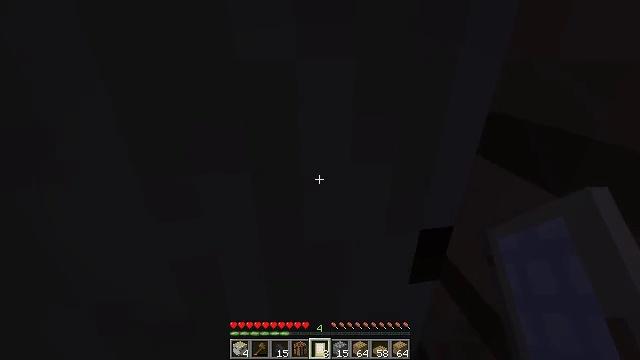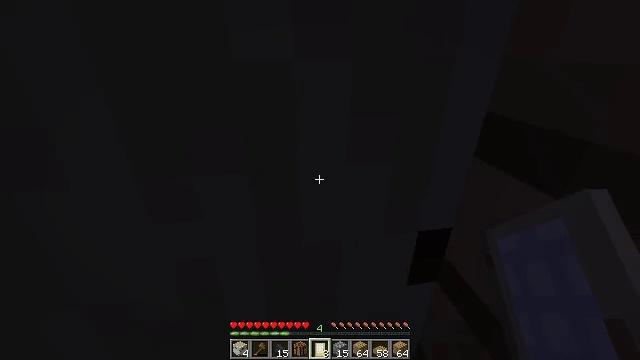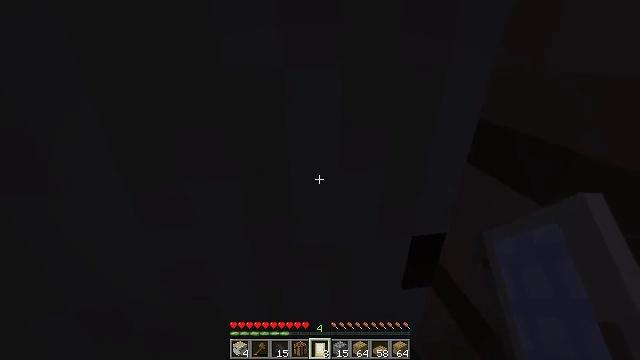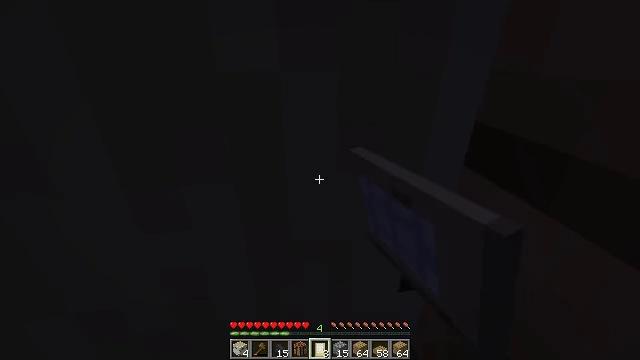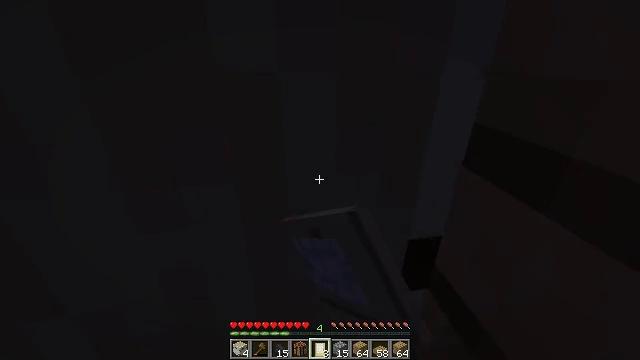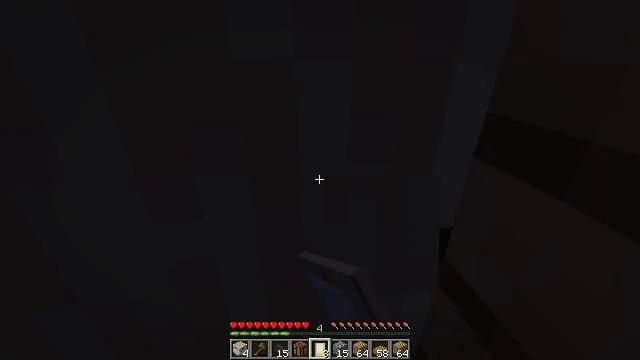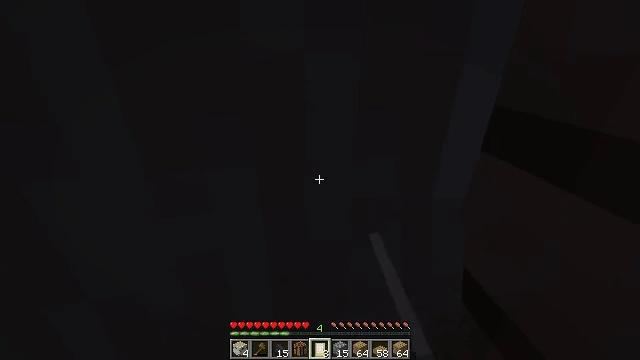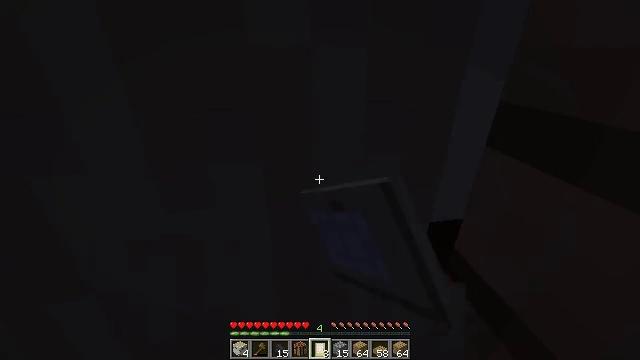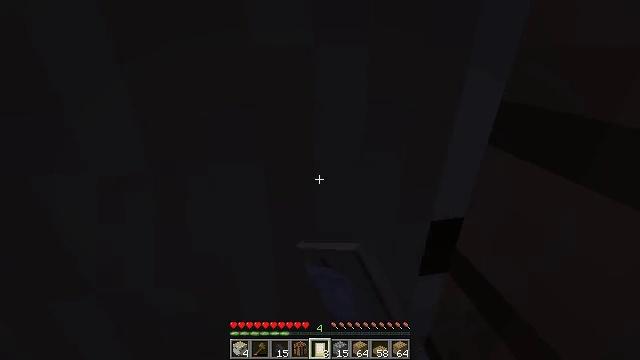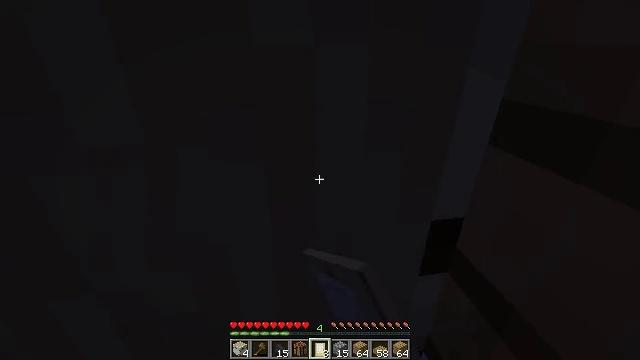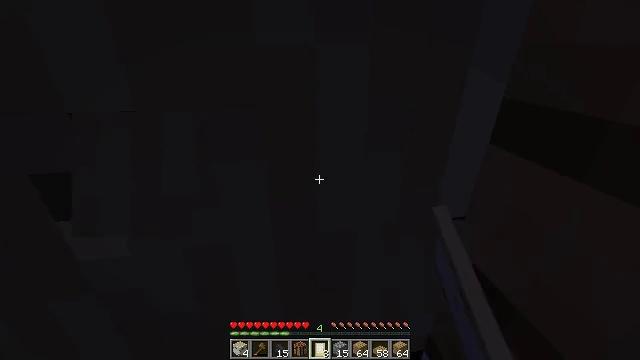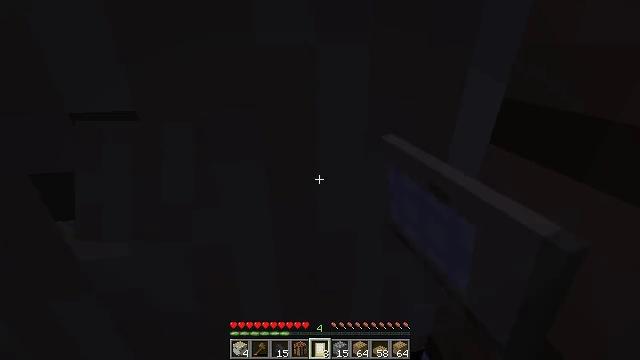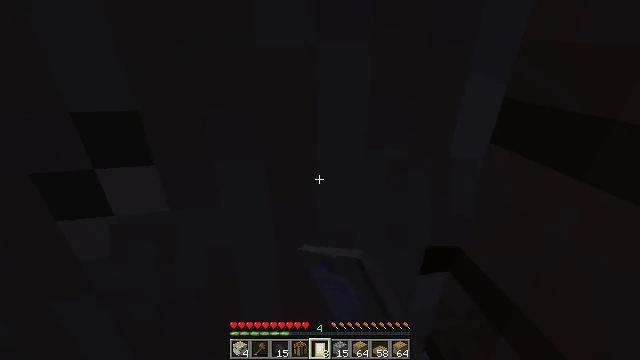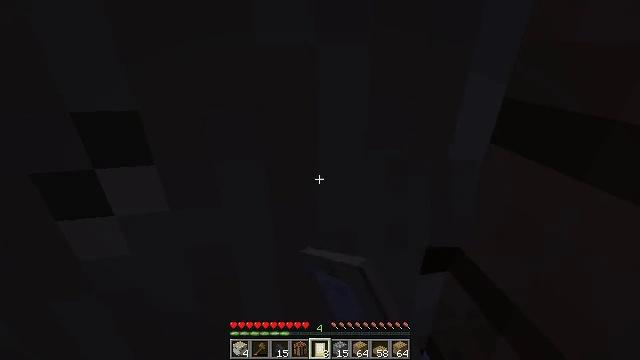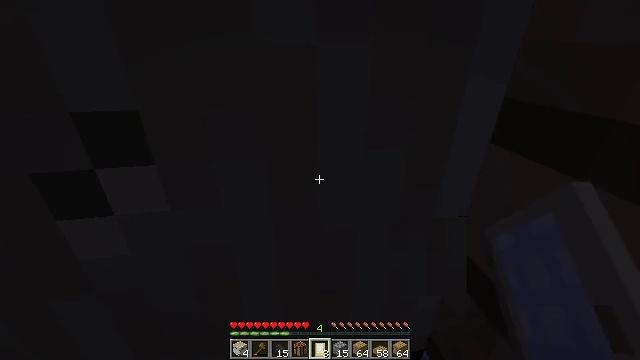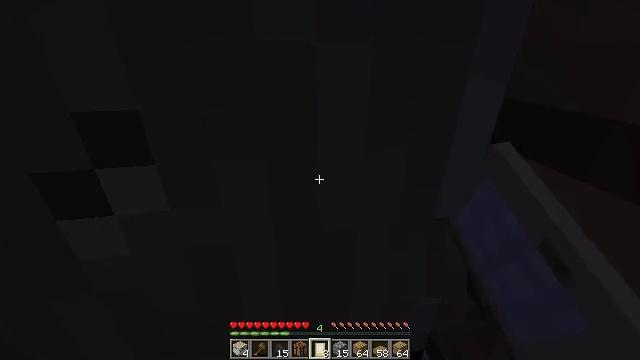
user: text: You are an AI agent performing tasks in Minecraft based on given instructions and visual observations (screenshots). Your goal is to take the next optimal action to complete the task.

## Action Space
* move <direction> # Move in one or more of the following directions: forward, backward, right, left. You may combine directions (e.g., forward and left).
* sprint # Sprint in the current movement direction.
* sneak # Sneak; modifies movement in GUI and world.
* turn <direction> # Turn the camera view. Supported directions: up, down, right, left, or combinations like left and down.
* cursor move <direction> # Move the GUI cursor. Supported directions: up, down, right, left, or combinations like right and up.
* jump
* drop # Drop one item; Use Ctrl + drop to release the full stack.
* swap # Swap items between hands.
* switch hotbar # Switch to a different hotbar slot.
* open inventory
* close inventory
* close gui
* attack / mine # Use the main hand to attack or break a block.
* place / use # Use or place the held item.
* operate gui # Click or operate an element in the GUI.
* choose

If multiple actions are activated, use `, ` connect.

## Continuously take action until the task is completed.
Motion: motion action
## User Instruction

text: Attack the birch door to open a passage.
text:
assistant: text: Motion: move forward
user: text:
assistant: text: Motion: move forward, attack / mine
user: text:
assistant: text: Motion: move forward, attack / mine
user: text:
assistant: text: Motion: attack / mine
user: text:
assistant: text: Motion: attack / mine
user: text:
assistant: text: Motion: attack / mine
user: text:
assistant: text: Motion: attack / mine
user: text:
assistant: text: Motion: attack / mine
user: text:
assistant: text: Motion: attack / mine
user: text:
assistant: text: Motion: attack / mine
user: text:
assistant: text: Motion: attack / mine
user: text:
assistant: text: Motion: attack / mine
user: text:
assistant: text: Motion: attack / mine
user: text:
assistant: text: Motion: attack / mine
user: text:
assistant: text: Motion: attack / mine
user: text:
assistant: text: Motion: attack / mine
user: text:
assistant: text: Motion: attack / mine
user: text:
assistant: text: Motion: attack / mine
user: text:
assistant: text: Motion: attack / mine
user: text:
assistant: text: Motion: attack / mine
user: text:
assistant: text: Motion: attack / mine
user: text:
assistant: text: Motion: attack / mine
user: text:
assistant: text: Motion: attack / mine
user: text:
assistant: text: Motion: attack / mine
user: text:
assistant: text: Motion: attack / mine
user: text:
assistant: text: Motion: attack / mine
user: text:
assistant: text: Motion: attack / mine
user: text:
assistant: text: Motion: attack / mine
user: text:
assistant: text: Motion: attack / mine
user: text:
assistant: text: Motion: attack / mine